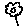
Label: flower